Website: crate-barrel
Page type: stored-credit-cards
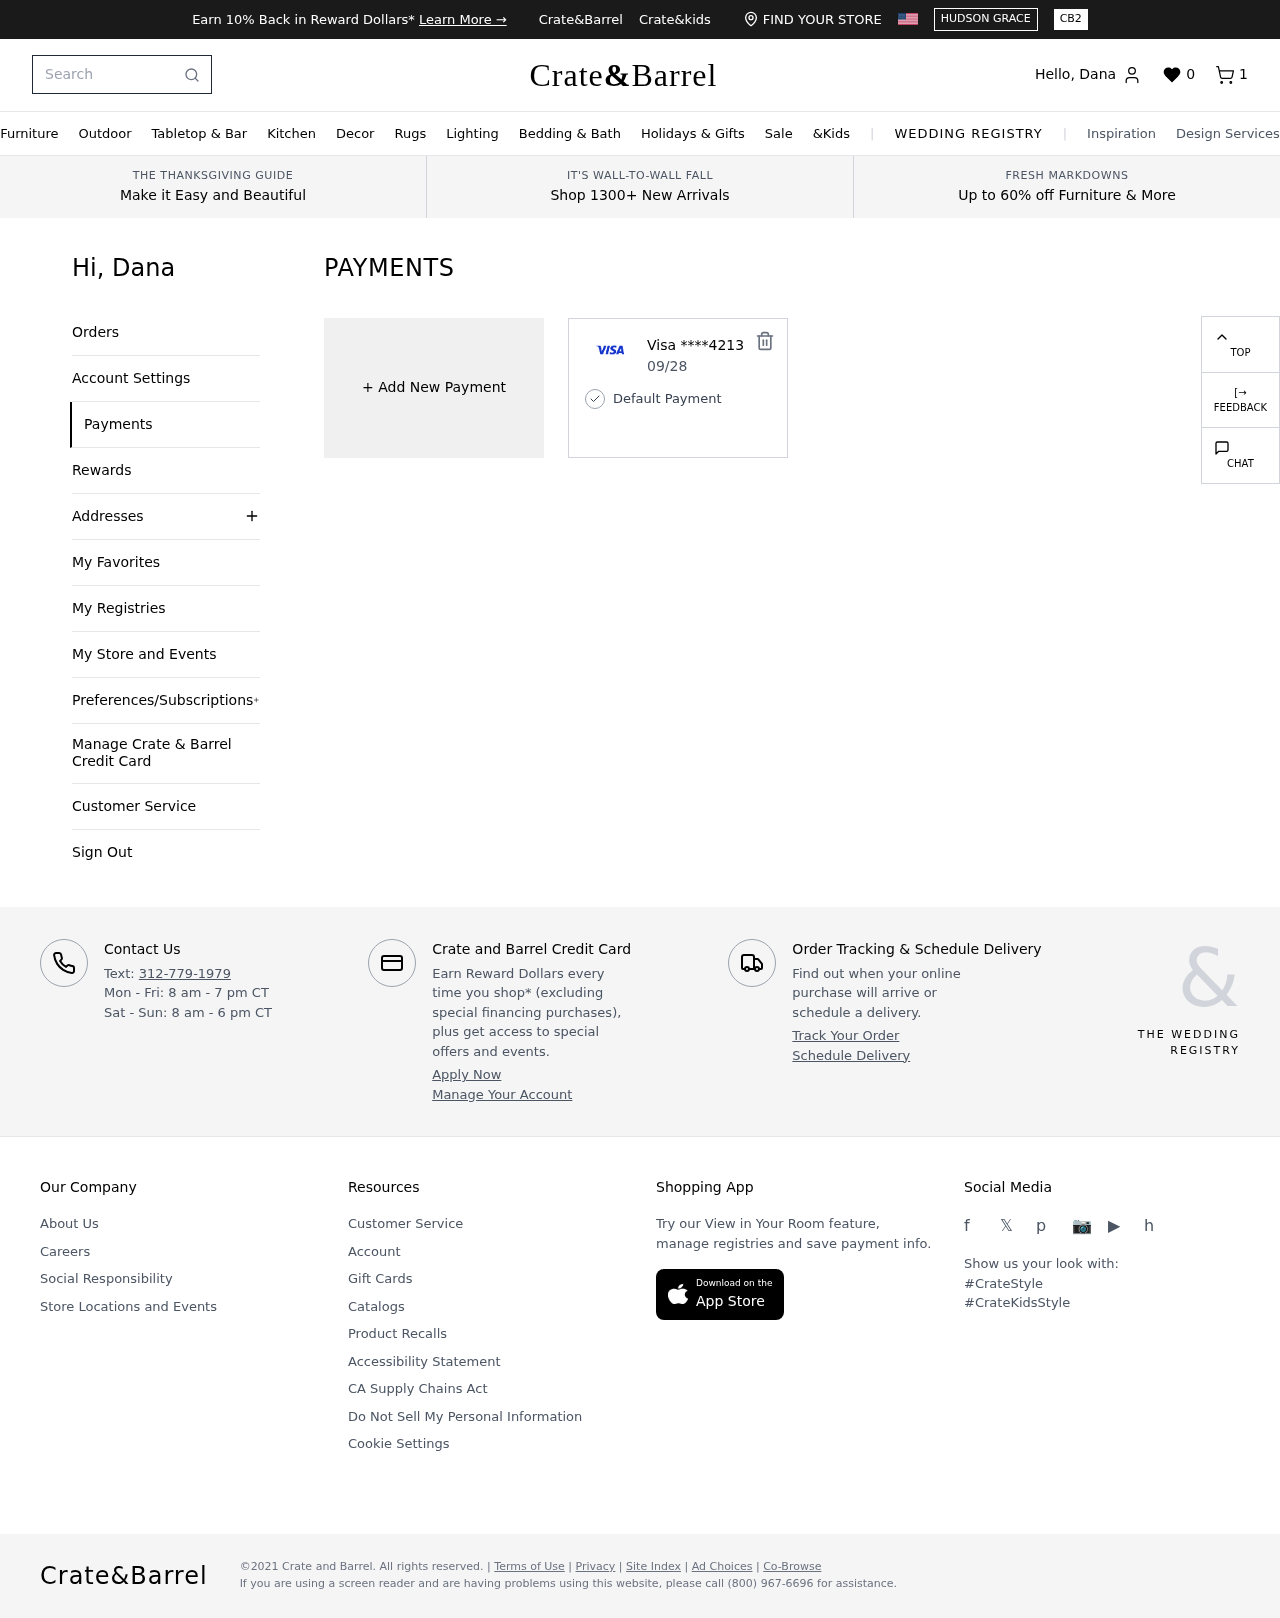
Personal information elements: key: PII_CARD_EXPIRY
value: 09/28
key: PII_CARD_LAST4
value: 4213
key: PII_CARD_TYPE
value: Visa
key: PII_FIRSTNAME
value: Dana
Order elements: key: ORDER_NUM_ITEMS
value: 1
Search elements: key: HEADER_SEARCH
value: Search
Other elements: key: FAVORITES_COUNT
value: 0